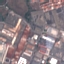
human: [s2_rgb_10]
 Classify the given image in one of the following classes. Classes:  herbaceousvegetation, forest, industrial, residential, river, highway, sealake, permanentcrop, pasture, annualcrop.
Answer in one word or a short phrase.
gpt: Industrial